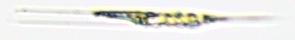
Label: Rhizosolenia